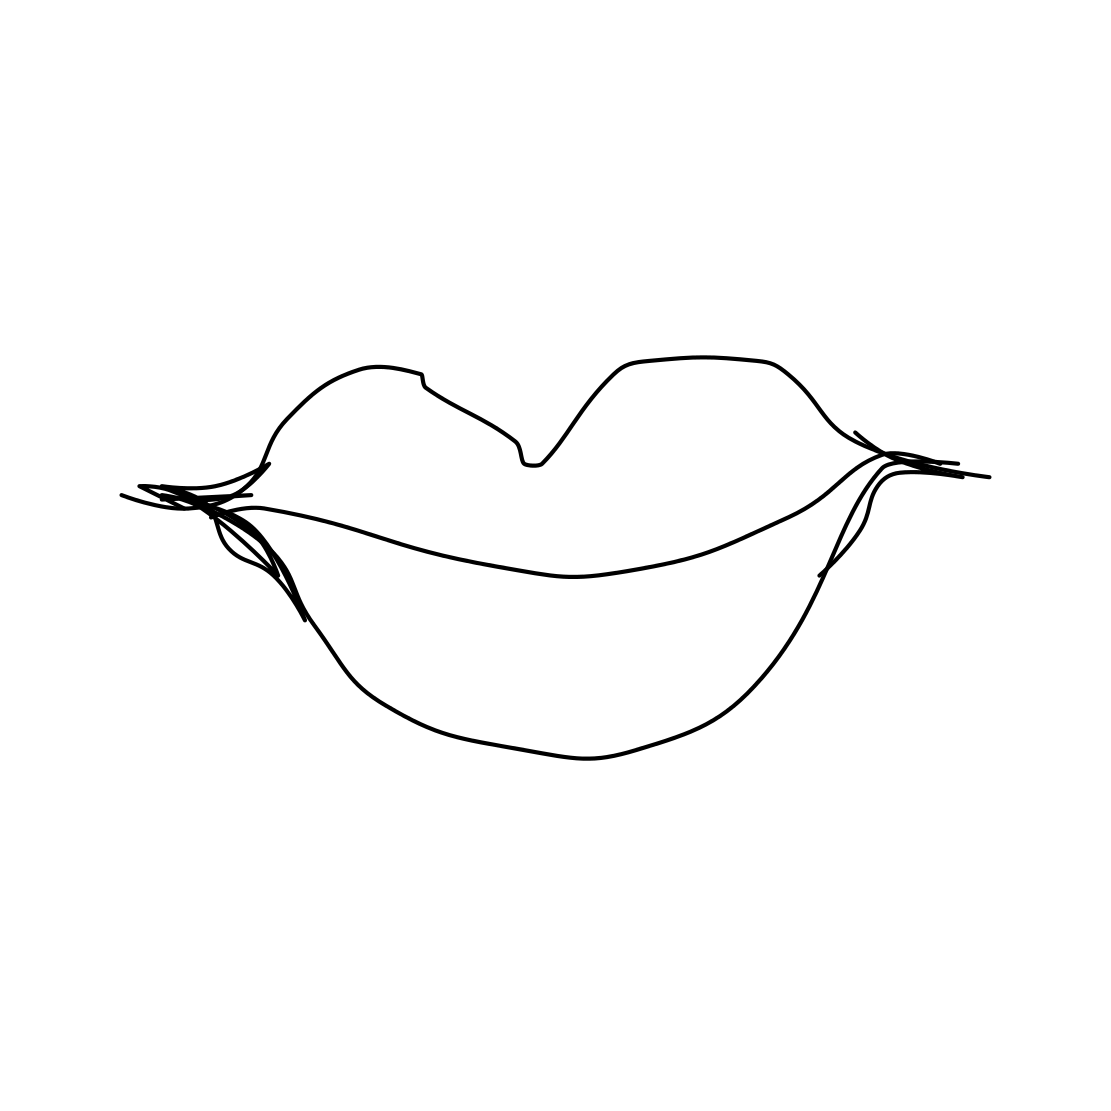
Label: mouth